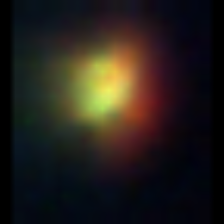
Taxon: NanoPlankton
Group: Other